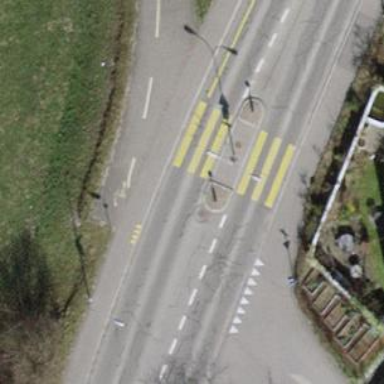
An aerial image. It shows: Marked zebra crossing with island.